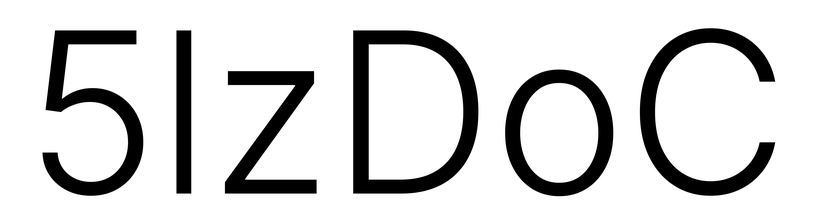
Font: Inter_Light